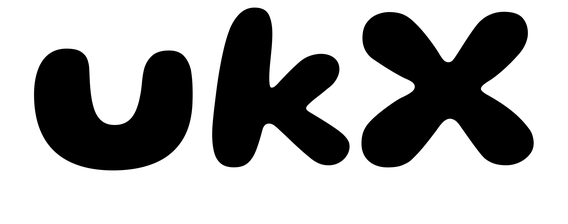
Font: Gluten_Bold